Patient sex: F
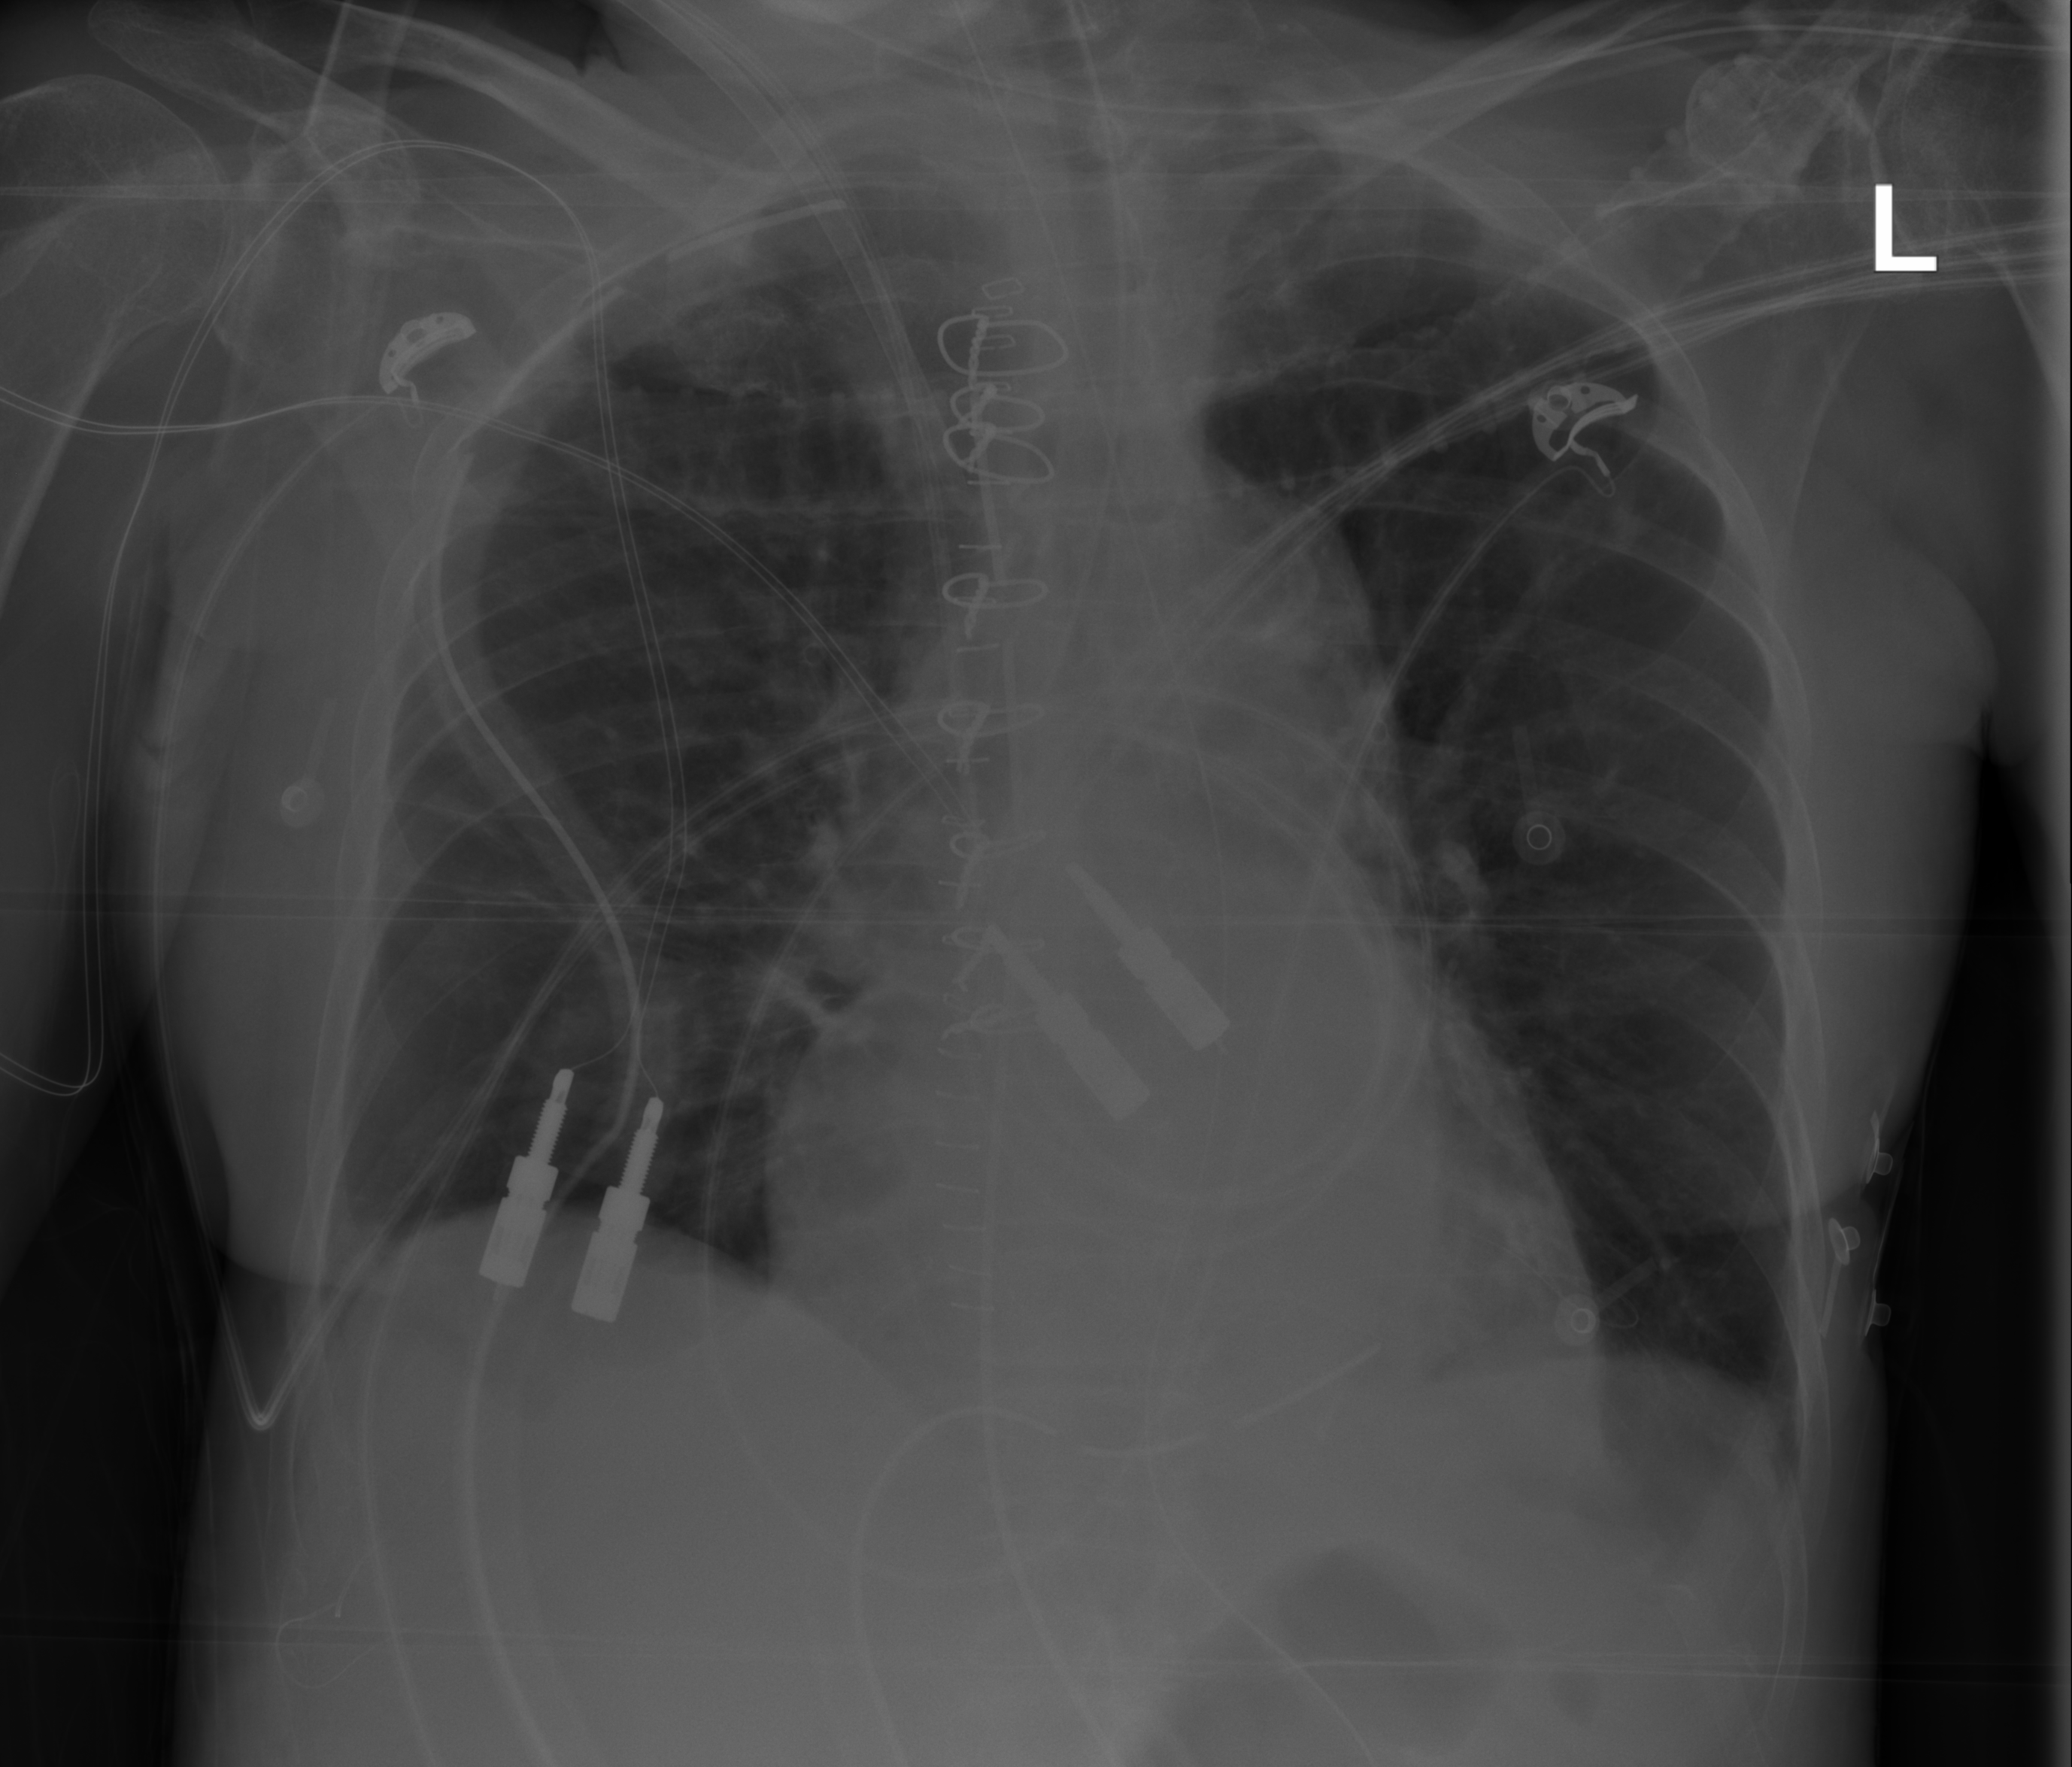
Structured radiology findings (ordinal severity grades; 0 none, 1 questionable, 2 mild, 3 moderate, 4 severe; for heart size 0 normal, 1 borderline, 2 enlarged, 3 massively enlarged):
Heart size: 0
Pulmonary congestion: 0
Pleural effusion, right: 0
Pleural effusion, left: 0
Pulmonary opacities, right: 0
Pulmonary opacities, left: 0
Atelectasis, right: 2
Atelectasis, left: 0